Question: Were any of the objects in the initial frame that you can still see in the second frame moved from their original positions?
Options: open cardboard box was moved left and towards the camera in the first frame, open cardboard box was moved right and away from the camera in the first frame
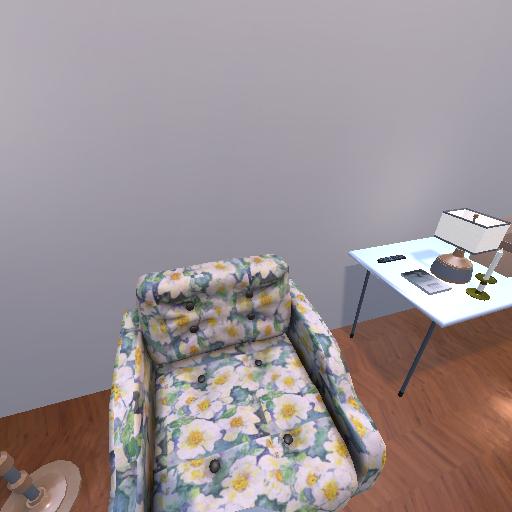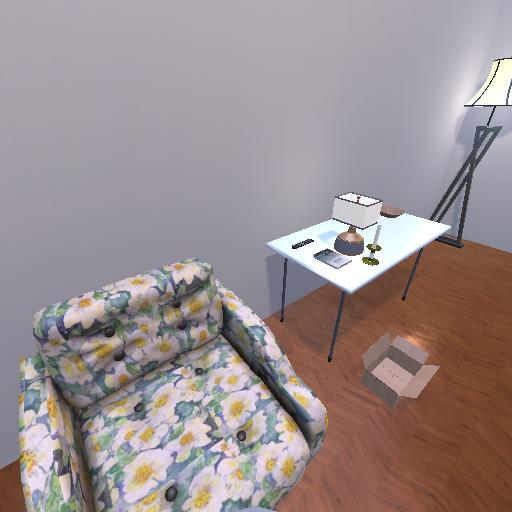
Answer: open cardboard box was moved left and towards the camera in the first frame